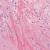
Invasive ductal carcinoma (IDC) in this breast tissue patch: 0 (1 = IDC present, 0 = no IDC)